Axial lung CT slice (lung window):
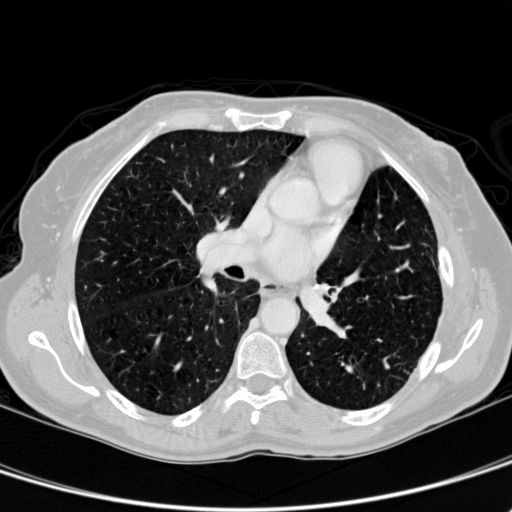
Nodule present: no